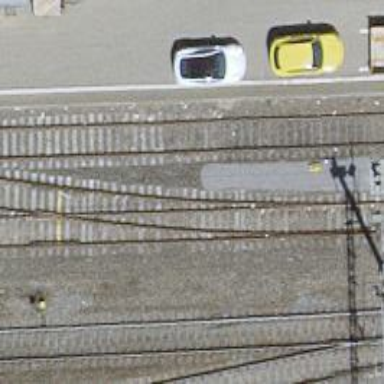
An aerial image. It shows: Railway switch.